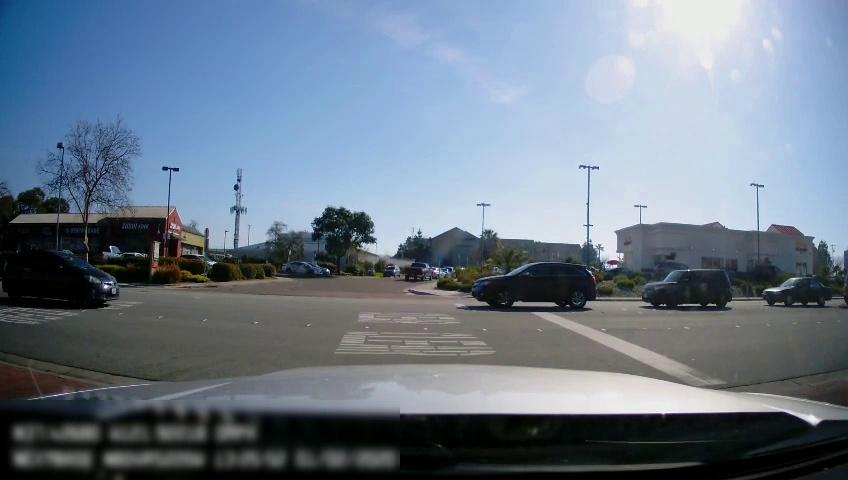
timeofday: Day
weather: Sunny
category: Drivable Space
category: Vehicles | SUV
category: Vehicles | Car
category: Vehicles | Truck
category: Vehicles | SUV
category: Vehicles | Car
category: Vehicles | Car
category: Vehicles | Car
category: Lanes | Current Lane